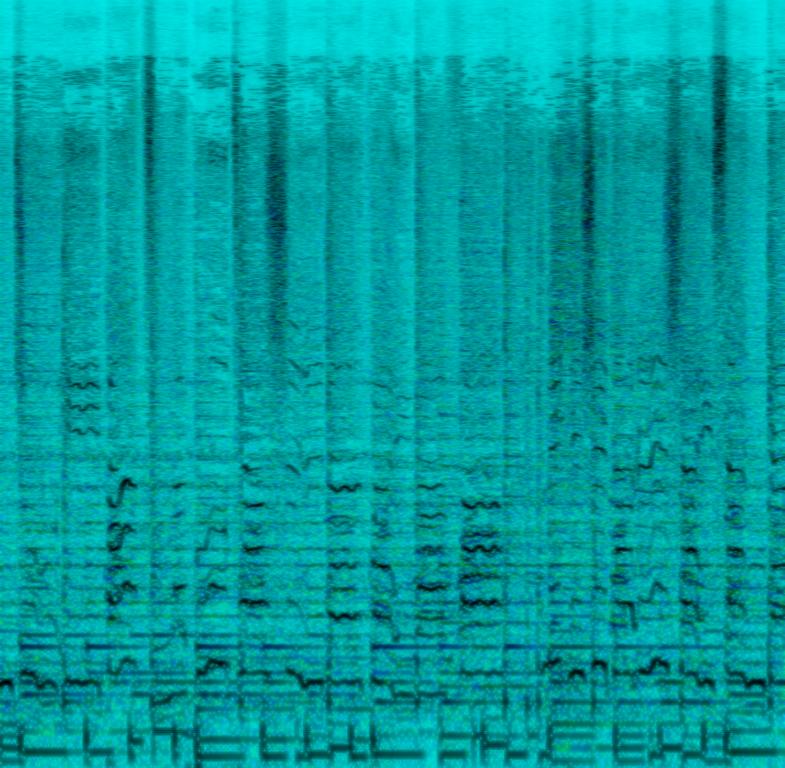
A female singer sings this lovely melody with a choral harmony support. The song is medium tempo with  a Steady drumming rhythm, various percussion, percussive bass line, keyboard accompaniment and guitar rhythm. The song slows down at the end. The song is emotional and exciting.